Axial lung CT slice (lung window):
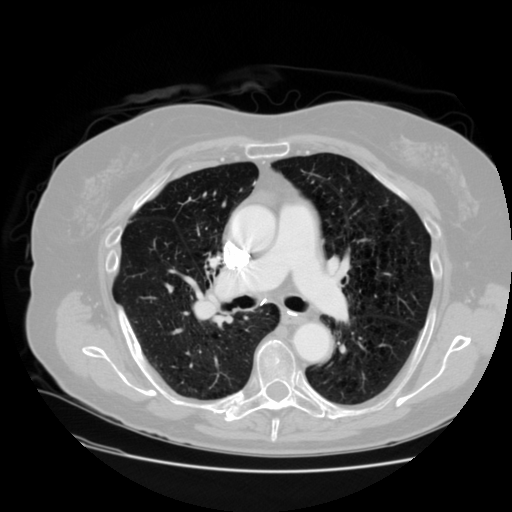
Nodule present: no